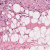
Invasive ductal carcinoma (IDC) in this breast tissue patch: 1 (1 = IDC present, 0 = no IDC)